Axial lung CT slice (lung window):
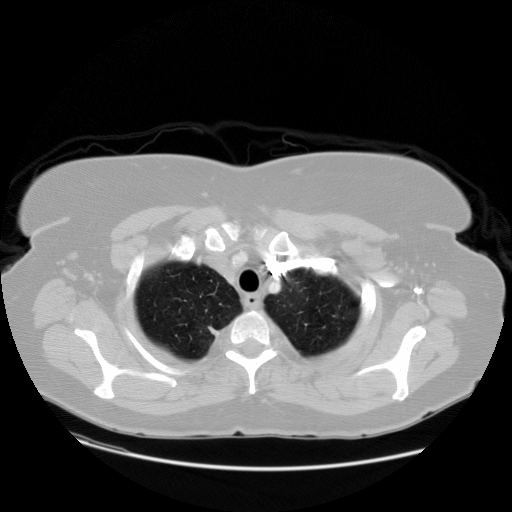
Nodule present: yes
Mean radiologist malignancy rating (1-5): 4.5